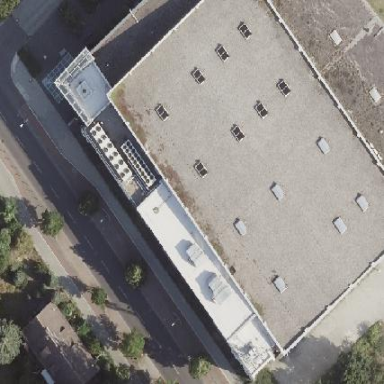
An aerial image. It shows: Television studio with flat roof.